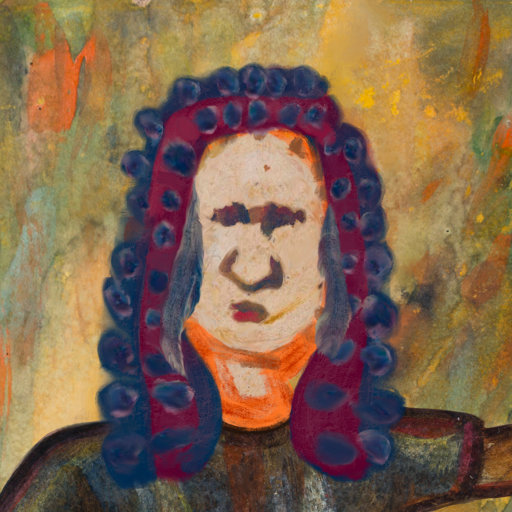
Background: Comrade, Head And Neck Front: Rupkatha, Face Front: In_The_Sun, Bust: Mosgoul, Hair Front: Hill_Girl, Head Accessory: Blank, Second Necklace: Blank, Necklace: Blank, Baby: Blank